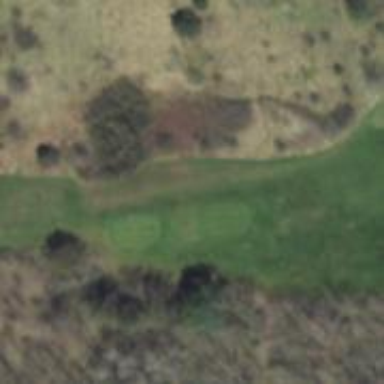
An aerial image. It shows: Grassy area designated as golf tee.